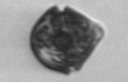
Label: Scrippsiella